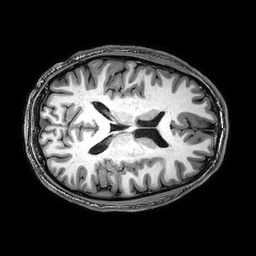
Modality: T1w
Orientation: axial
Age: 25
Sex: male
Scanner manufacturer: philips
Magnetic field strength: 3 T
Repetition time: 0.008364 s
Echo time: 0.00385 s